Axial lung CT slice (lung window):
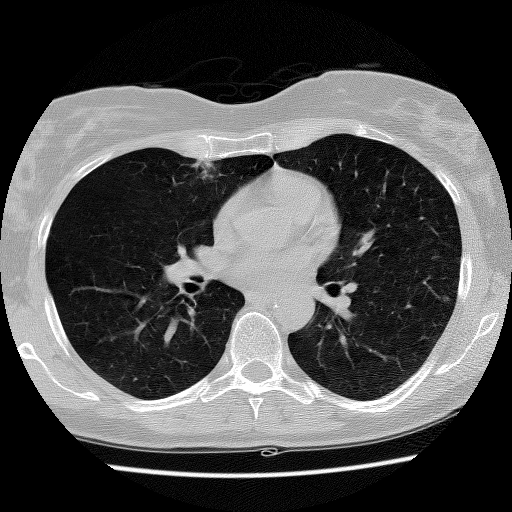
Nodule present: yes
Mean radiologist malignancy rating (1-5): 2